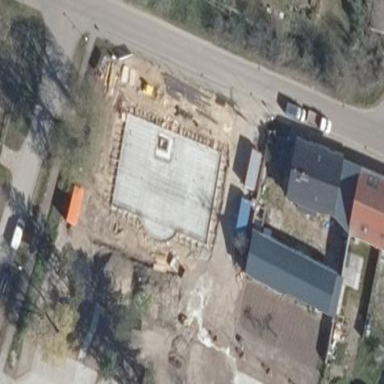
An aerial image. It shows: Guest house building.